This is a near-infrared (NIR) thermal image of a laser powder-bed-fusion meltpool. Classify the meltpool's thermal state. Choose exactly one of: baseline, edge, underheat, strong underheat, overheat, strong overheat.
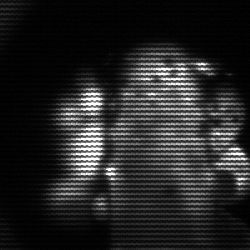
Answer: strong underheat